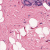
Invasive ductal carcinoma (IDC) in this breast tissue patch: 0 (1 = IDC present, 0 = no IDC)